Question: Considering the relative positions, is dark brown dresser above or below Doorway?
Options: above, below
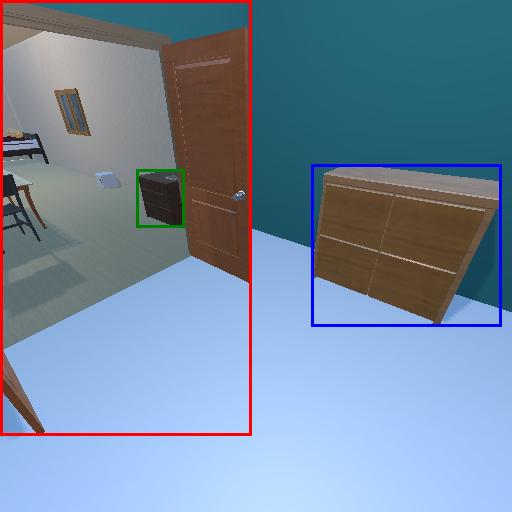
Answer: above